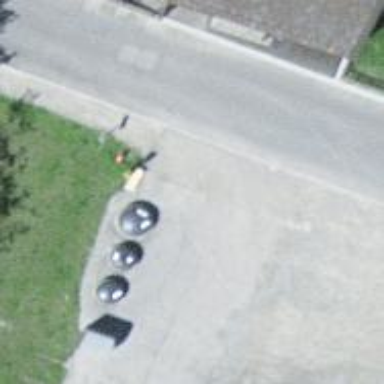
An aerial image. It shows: Waste disposal area for trash.